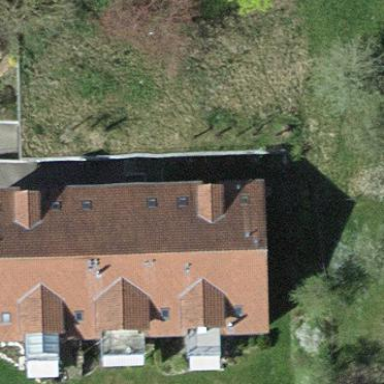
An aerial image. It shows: Residential building.